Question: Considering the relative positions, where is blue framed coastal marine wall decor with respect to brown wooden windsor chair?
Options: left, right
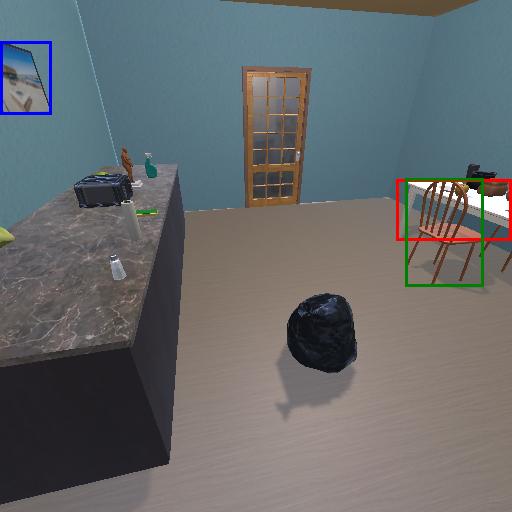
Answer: left